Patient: sex F, age 60
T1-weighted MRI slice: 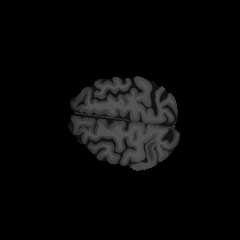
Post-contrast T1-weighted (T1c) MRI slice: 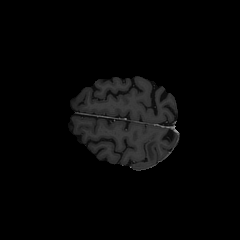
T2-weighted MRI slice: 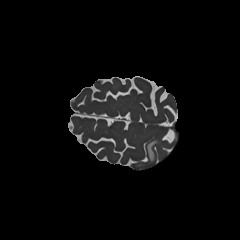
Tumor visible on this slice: yes
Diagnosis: Glioblastoma, IDH-wildtype
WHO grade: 4